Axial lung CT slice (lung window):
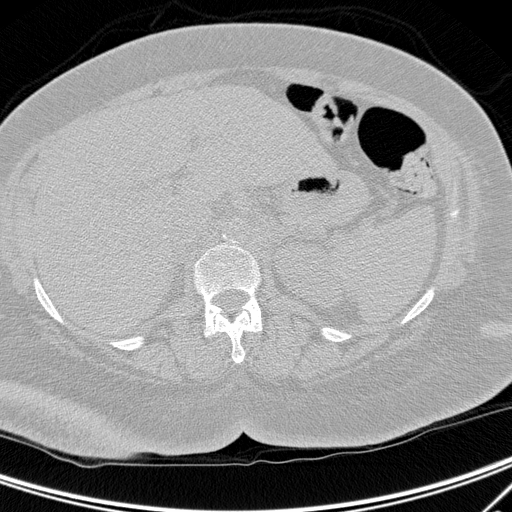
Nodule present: no